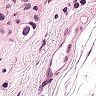
Metastatic tissue present: yes